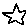
Label: star